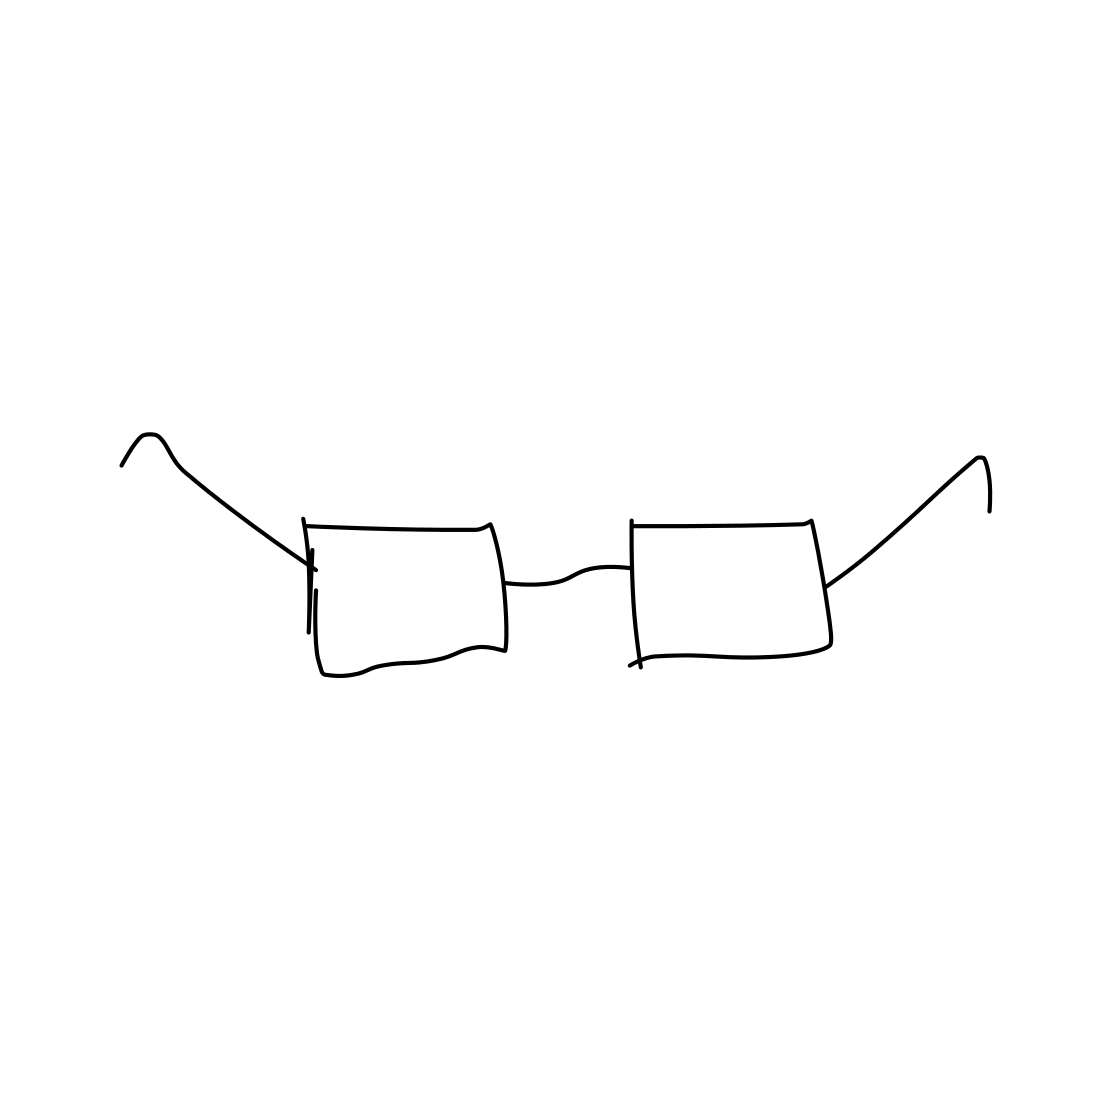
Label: eyeglasses